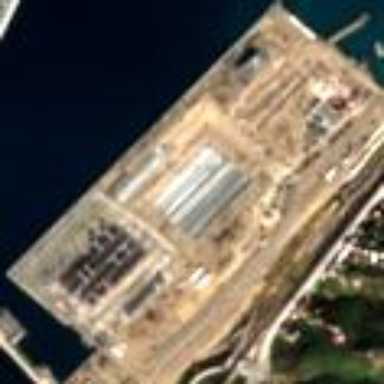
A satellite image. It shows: Industrial area used as container terminal.